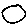
Label: circle